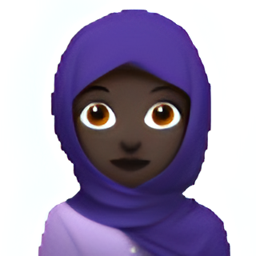
Name: person with headscarf
Emoji: 🧕🏿
Group: People & Body
Sub-group: person-role